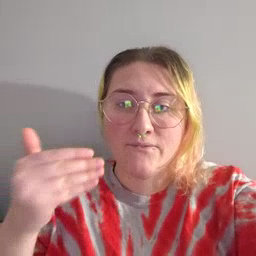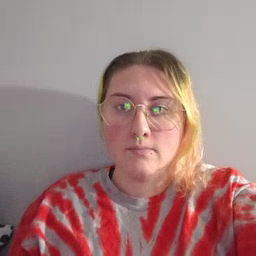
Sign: before